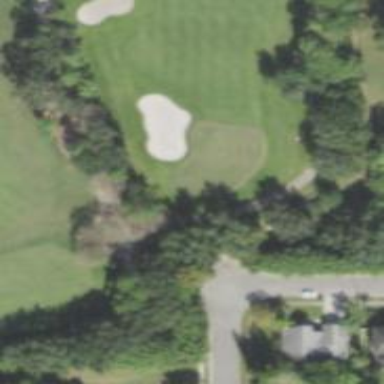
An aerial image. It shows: View of golf hole.